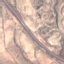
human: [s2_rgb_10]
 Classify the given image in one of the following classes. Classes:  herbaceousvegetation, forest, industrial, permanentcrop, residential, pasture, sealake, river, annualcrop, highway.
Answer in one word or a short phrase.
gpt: Highway